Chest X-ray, PA view. Patient: 32 years old, sex M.
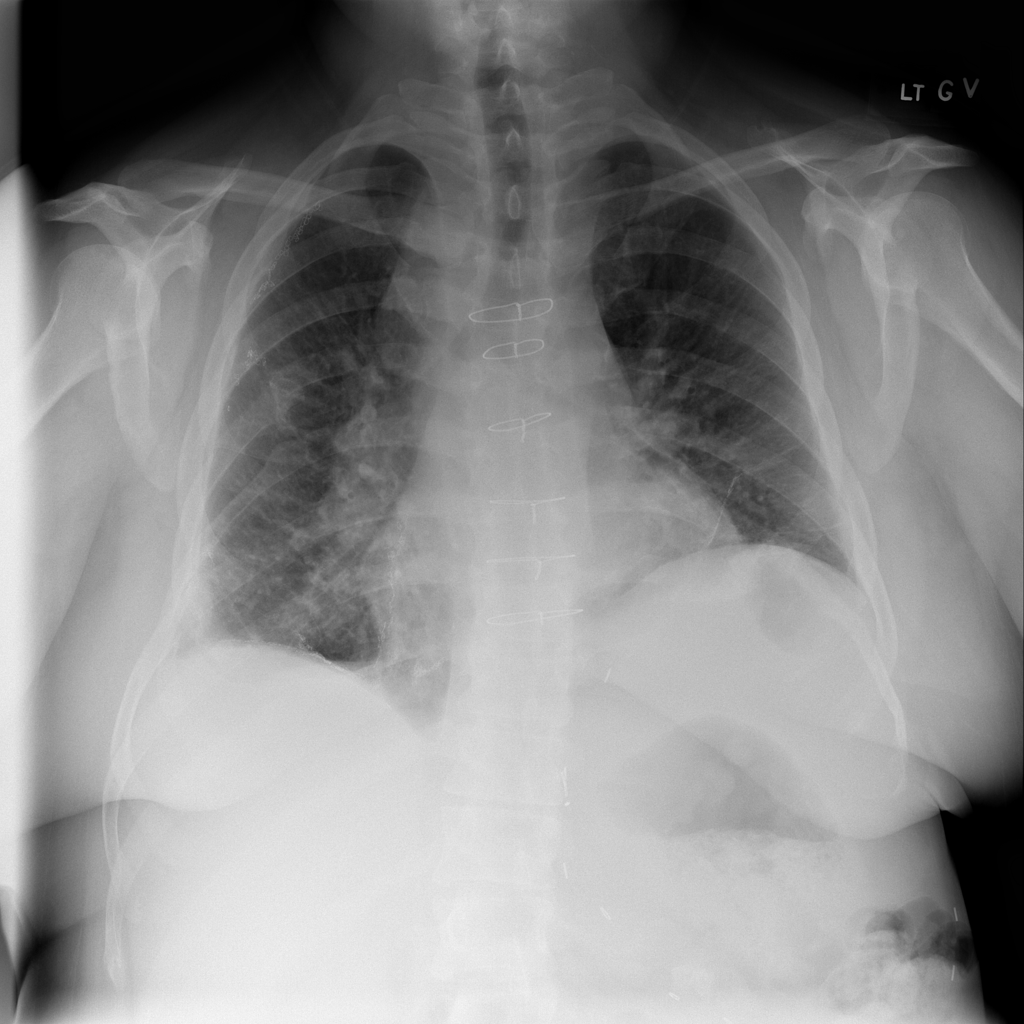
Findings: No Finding